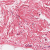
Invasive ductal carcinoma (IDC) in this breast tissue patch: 0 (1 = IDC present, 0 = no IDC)